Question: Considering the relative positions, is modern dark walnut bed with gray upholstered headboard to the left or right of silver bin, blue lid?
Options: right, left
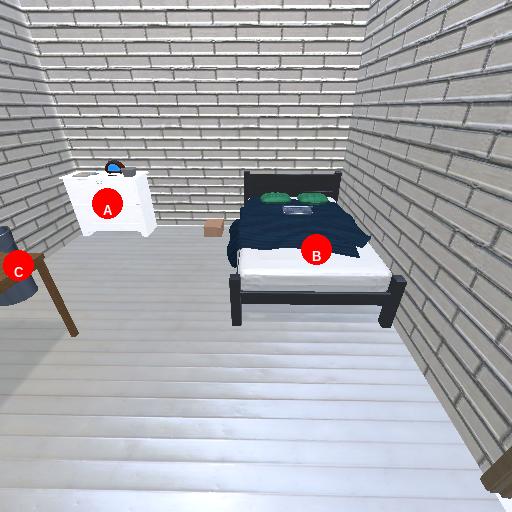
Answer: right